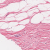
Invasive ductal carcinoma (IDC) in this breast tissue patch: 0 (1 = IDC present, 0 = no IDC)